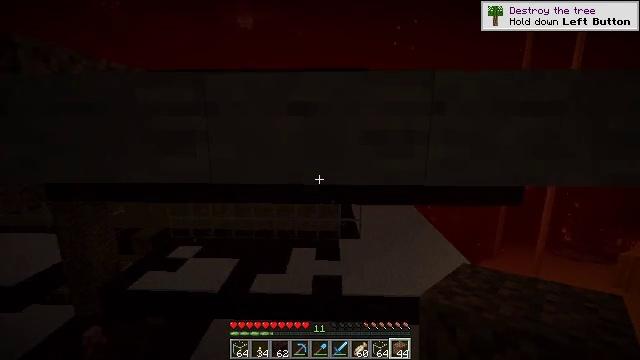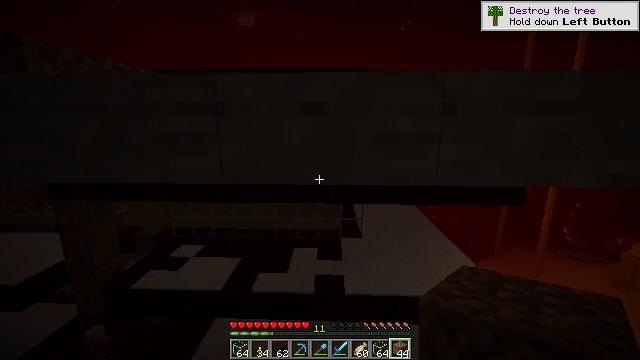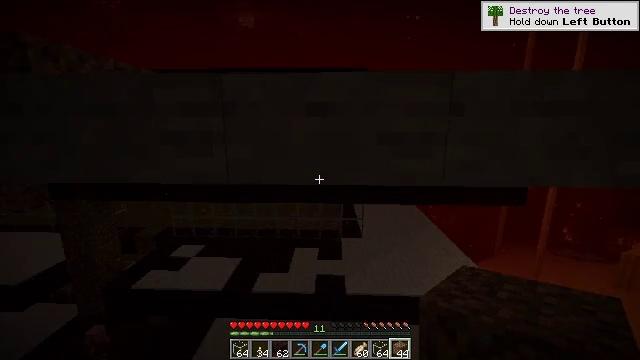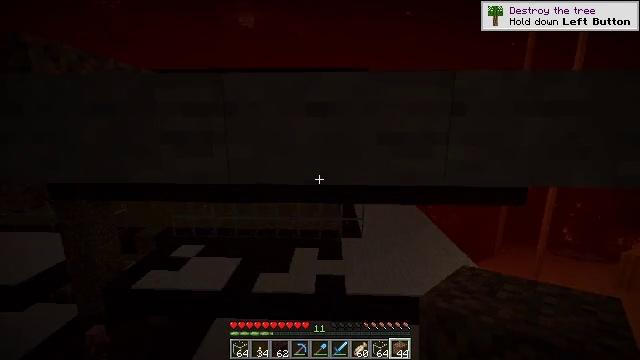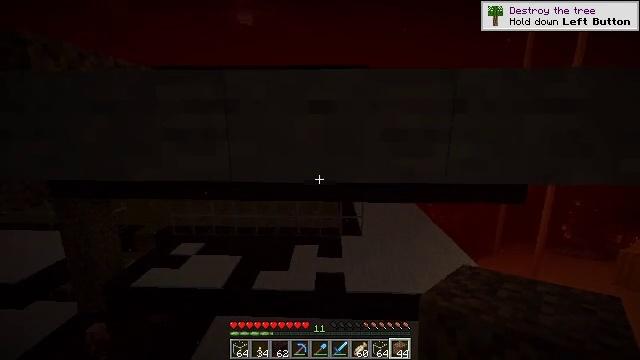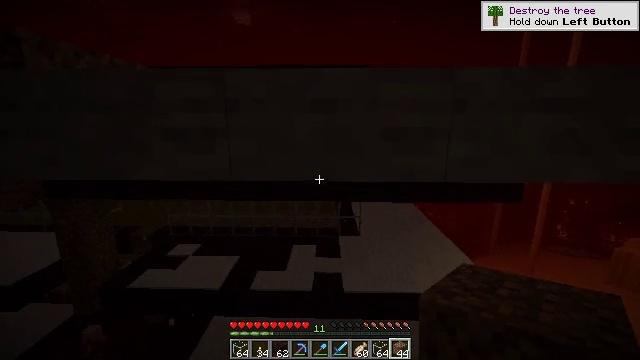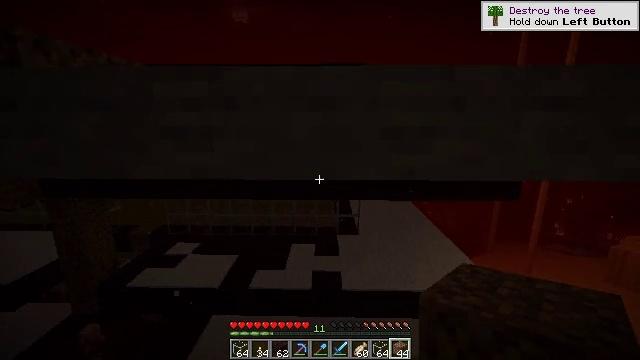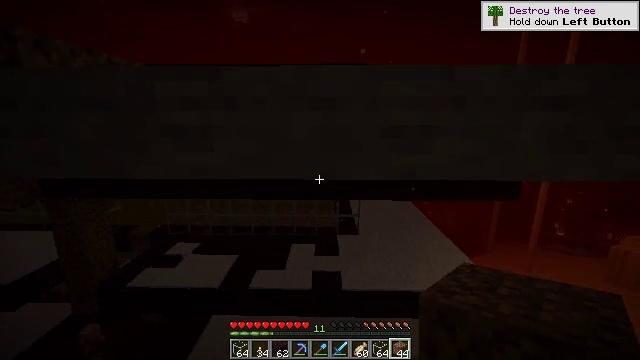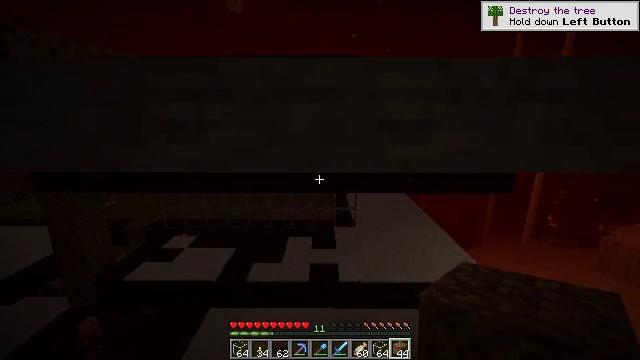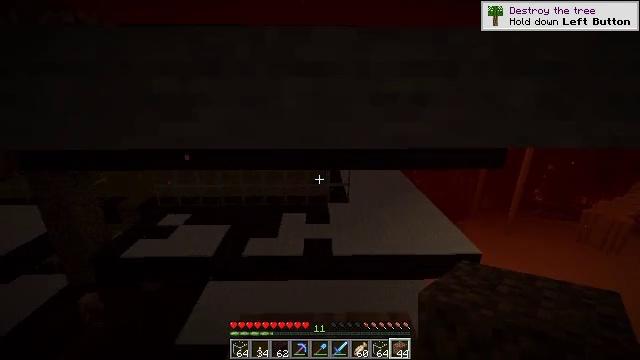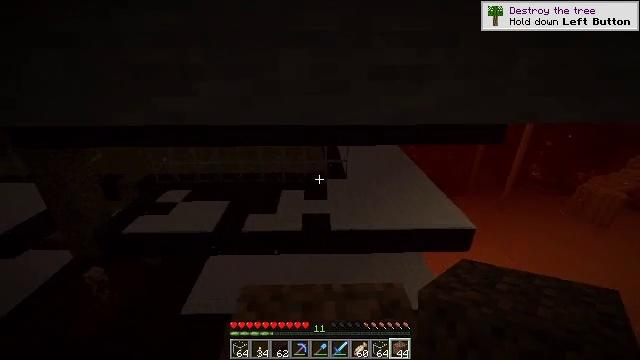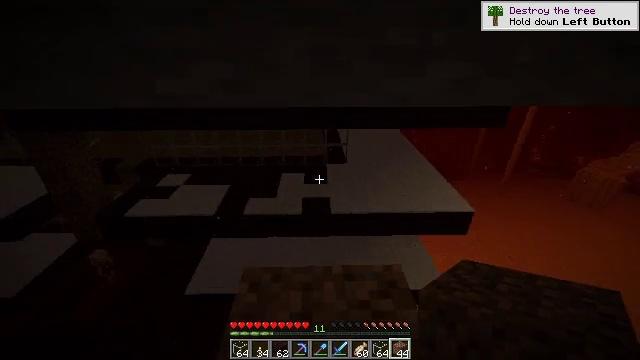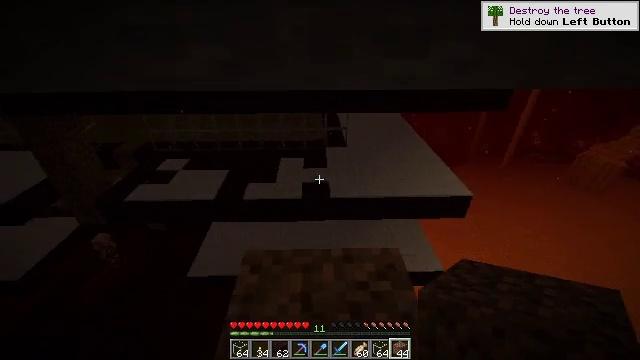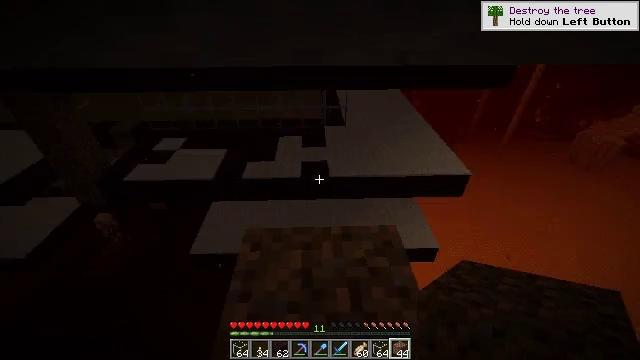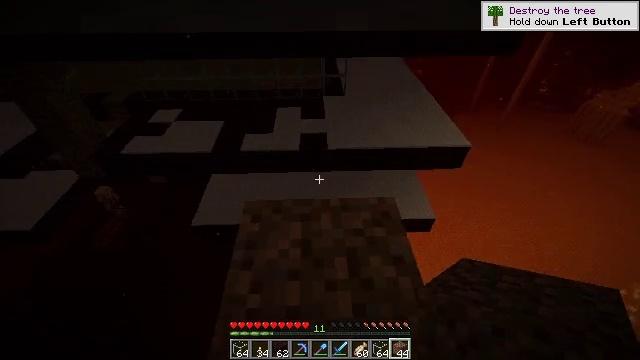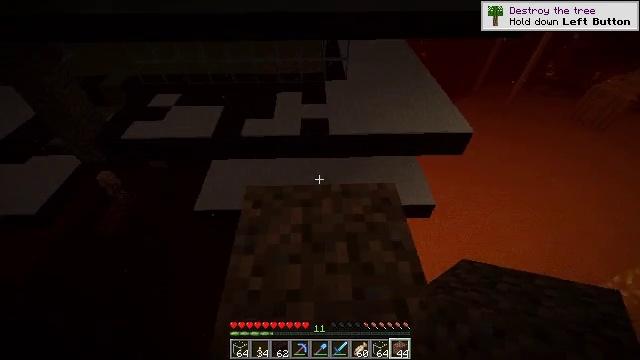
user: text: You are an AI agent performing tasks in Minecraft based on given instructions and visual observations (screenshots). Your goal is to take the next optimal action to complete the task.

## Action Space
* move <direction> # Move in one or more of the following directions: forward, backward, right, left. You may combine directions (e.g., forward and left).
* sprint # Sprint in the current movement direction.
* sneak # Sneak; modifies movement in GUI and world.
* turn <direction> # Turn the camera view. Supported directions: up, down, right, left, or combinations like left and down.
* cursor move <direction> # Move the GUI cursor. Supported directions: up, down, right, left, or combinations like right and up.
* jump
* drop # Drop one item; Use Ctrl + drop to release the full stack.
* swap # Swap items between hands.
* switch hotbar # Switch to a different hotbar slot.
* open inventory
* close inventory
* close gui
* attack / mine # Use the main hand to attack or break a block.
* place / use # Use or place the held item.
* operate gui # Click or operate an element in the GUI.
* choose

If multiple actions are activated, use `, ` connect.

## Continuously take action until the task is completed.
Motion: motion action
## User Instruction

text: Break the stone slab in a structure.
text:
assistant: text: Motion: move left, sneak
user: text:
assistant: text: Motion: sneak
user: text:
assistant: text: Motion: sneak
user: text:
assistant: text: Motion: sneak
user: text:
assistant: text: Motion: sneak
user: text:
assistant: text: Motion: sneak
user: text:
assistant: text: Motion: sneak
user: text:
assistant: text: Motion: sneak, turn down
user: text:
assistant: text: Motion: sneak, turn right and down
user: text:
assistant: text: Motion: sneak, turn down
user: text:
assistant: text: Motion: sneak, turn down
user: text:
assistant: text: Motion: sneak, turn down
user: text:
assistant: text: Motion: sneak, turn down
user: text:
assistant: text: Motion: sneak, turn down
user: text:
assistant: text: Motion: sneak, turn down
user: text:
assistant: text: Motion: sneak, turn down
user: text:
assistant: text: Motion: sneak
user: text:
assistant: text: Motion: move forward, sneak
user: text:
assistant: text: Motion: move forward, sneak
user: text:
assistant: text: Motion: move forward, sneak
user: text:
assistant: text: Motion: move forward, sneak
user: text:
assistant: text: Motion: move forward, sneak
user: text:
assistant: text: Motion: move forward, sneak
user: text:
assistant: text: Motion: sneak
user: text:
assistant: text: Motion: sneak
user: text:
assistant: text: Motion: sneak
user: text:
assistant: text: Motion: sneak
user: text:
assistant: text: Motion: sneak
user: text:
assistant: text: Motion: sneak
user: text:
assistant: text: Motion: sneak